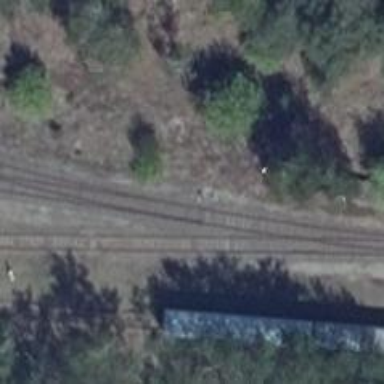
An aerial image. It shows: Railway yard in service.